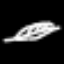
Label: leaf